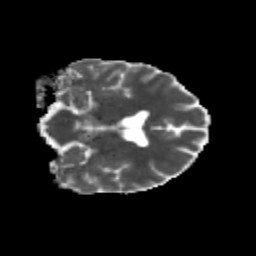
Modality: MD
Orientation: coronal
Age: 36
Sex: male
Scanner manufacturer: siemens
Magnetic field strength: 3 T
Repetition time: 3.5 s
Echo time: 0.113 s